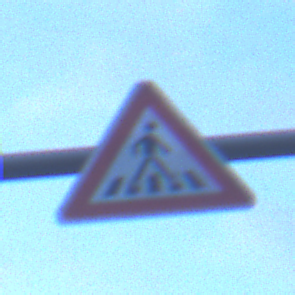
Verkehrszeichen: FussgaengerueberwegLinks
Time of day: Dawn
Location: Outdoor (Urban)
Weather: PartlyCloudy
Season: NotSpecified
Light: Natural